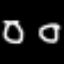
Label: frog